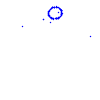
Particle: proton